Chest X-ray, PA view. Patient: 53 years old, sex M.
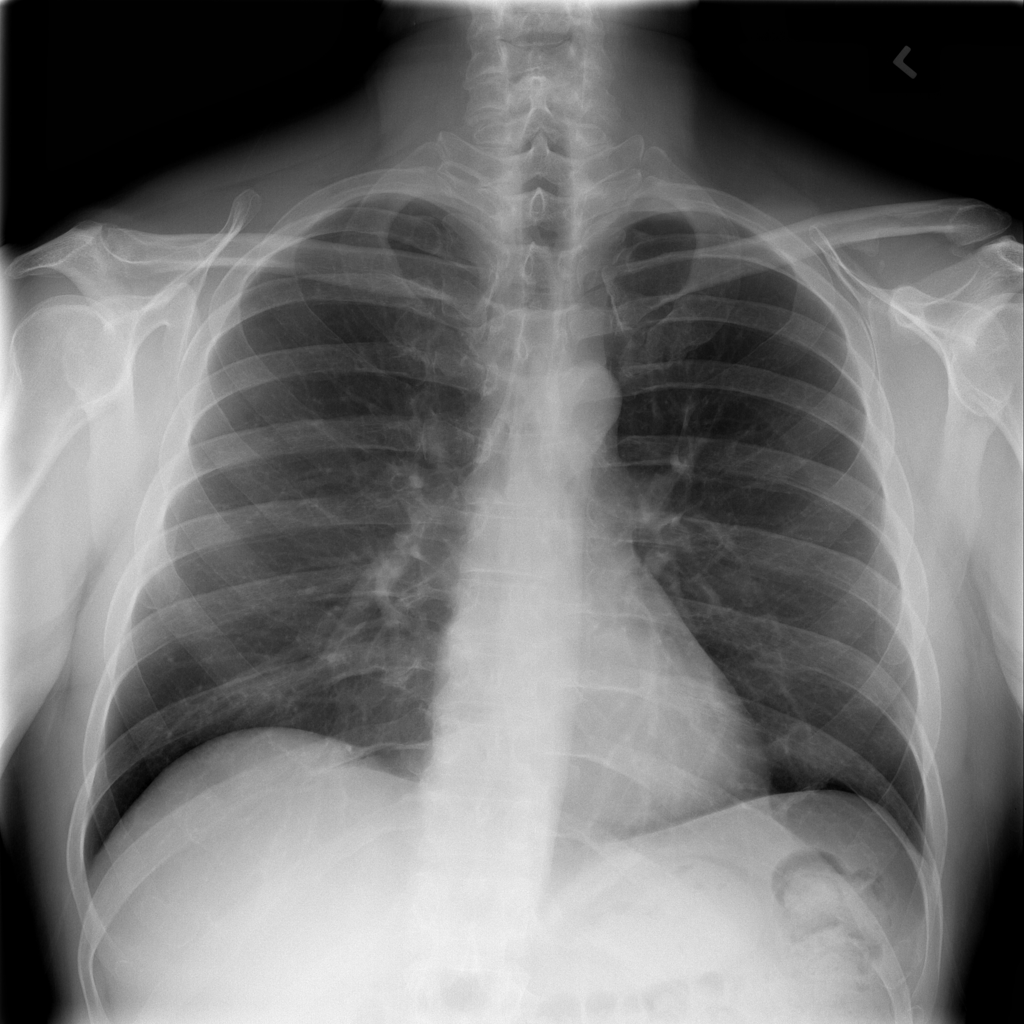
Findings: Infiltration